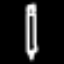
Label: pencil